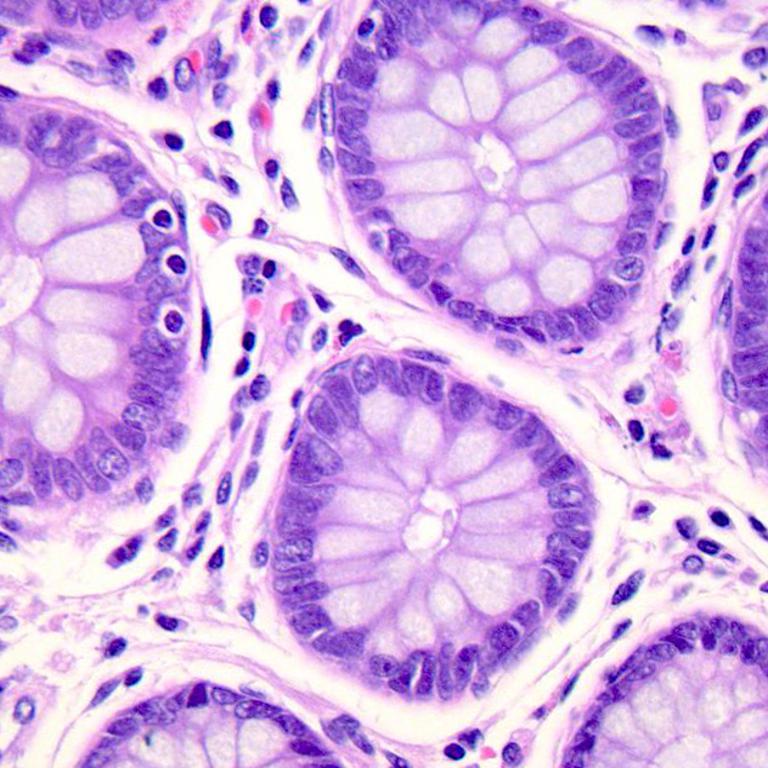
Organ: colon
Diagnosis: benign